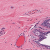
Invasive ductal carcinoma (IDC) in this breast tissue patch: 0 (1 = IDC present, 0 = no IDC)